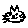
Label: cat